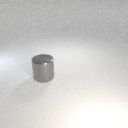
large gray metal cylinder